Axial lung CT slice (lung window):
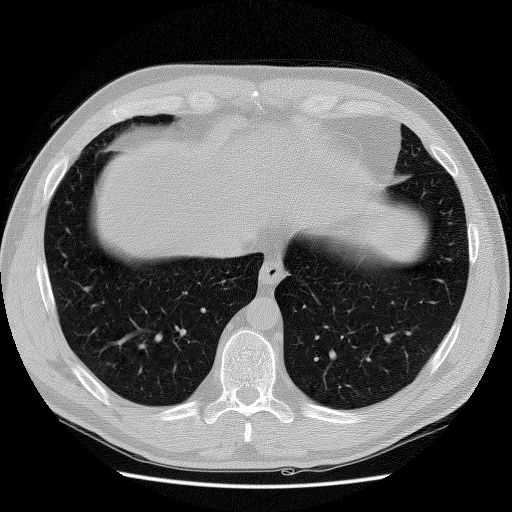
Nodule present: no